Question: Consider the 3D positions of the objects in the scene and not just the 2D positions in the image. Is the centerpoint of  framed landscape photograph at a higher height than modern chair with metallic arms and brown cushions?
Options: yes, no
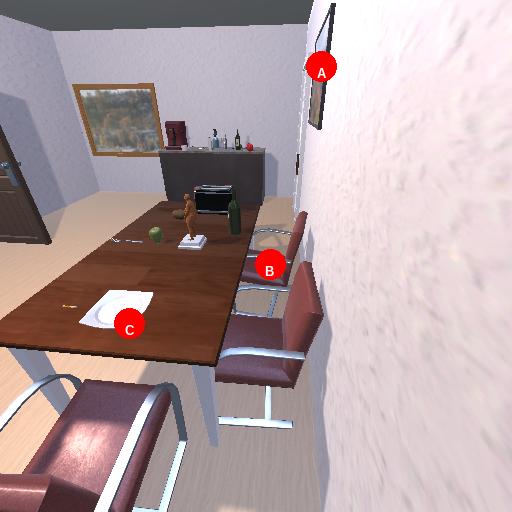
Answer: yes